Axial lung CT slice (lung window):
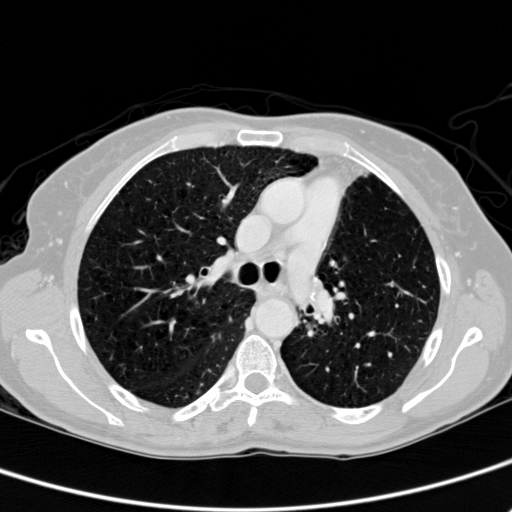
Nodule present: no